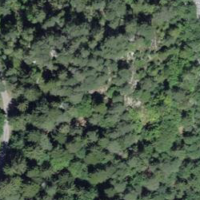
EUNIS habitat code: 43
Species observed at this site:
Dryas octopetala